Question: please check attached screenshot
I want to print only that box with design as it is displaying, when I clicked on print button.
Bellow is my HTML and code
'''
<table width="100%">
<tr>
<td align="center"><table width="590" class="label">
<tr>
<td><table width="550" border="1" id="print_div<?php echo $pr; ?>">
<tr>
<td width="150" class="shipp_td" height="222">
<div class="shipping_address" id="shipping_address"> <b> <?php echo $row['shipfirstname']; ?> &nbsp; <?php echo $row['shiplastname']; ?><br />
<?php echo $row['shipaddress1']; ?><br />
<?php echo $row['shipcity']; ?>,<?php echo $row['shipstate']; ?>,<br />
<?php echo $row['shippostalcode']; ?><br />
<?php echo $row['shipcountry']; ?><br />
<?php echo $row['shipphonenumber']; ?><br />
<?php echo $row['emailaddress']; ?> </b> </div></td>
<td class="product_info"><!--<div class="order_id"><?php //echo $row['orderid']; ?></div>-->
<div class="product_name" id="product_name"><?php echo $row['productname']; ?></div>
<div class="option_name" id="option_name">
<?php
$nicotine = $array1['Nicotine Level'];
$nic = str_replace('Nicotine', 'Nic', $nicotine);
echo $nic;
//echo $row['options']; ?>
</div></td>
</tr>
</table></td>
<td class="print_td"><a href="javascript:void(0)" onclick="printContent('print_div<?php echo $pr; ?>')">Print</a></td>
</tr>
</table></td>
</tr>
</table>
'''
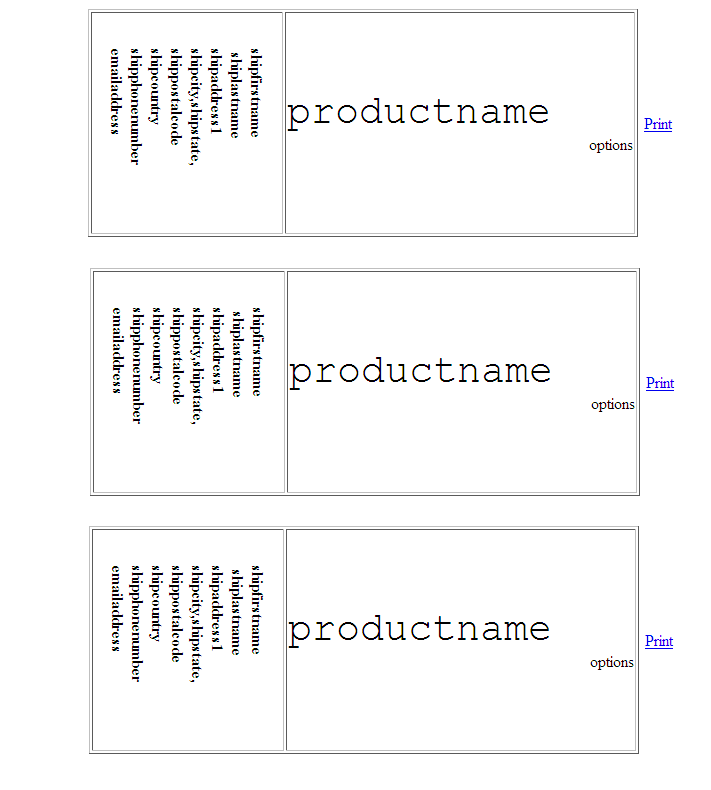
Answer: When Print link is pressed you can hide all tables and then show only the one from which the print event was fired from.
Here is an example using jQuery and CSS: <URL>
CSS:
'''
@media print
{
.print-hidden {
display: none;
}
a {
display: none;
}
}
'''
JavaScript:
'''
$(function() {
$("table a").click(function (){
$("body > table").addClass("print-hidden");
$(this).parents("table").last().removeClass("print-hidden");
if (window.print) {
window.print();
}
});
});
'''